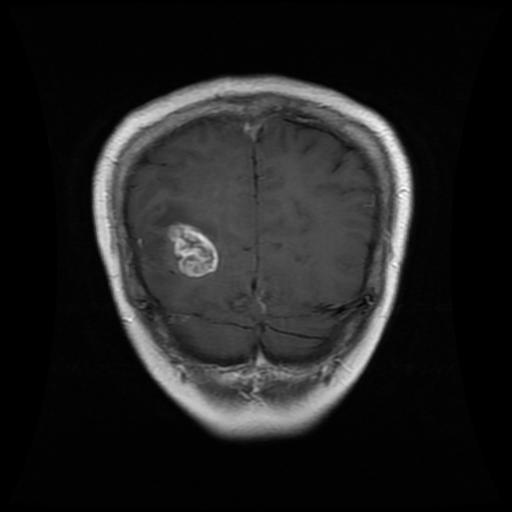
Label: glioma